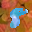
Label: 8